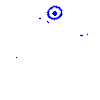
Particle: pion